Question: I am working on extjs Grid panel which has 2 columns as shown in the below fig.

My requirement is to change "Short Name" cell value on every change of corresponding "Task Description" cell value. I have used editor for "Task Description" column as shown below.
'''
columns: [
{
text: 'Task Description',
dataIndex: 'TaskDescription',
flex : 1.5,
editor: {
xtype : 'textarea',
allowBlank : false,
listeners : {
change : function(field, e) {
var text = field.value;
if(text.length <= 26 && !text.match(/[.:-]/)) {
if(text.length == 26) {
text = text[25]==' ' ? text : text.substring(0, text.lastIndexOf(' '));
}
//code to set short name cell value.
}
}
}
}
},
{
text: 'Short Name',
dataIndex: 'Name',
width: 130
}
]
'''
But how can i access "Short Name" column to set it from change event function.
Please suggest me the solution.
Thanks in advance.
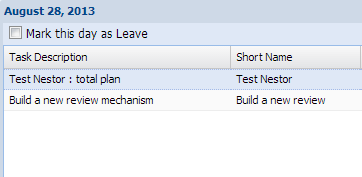
Answer: I got solution to this problem.
'''
listeners : {
change : function(field, newValue,o ,e) {
var text = field.value;
if(text.length <= 26 && !text.match(/[.:-]/)) {
if(text.length == 26) {
text = text[25]==' ' ? text : text.substring(0, text.lastIndexOf(' '));
}
var selectedModel = this.up('grid').getSelectionModel().getSelection()[0];
selectedModel.set('Name', text);
}
}
}
'''